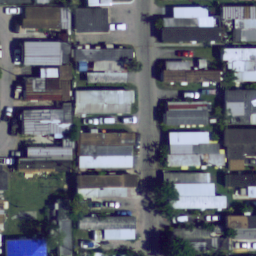
Label: residential